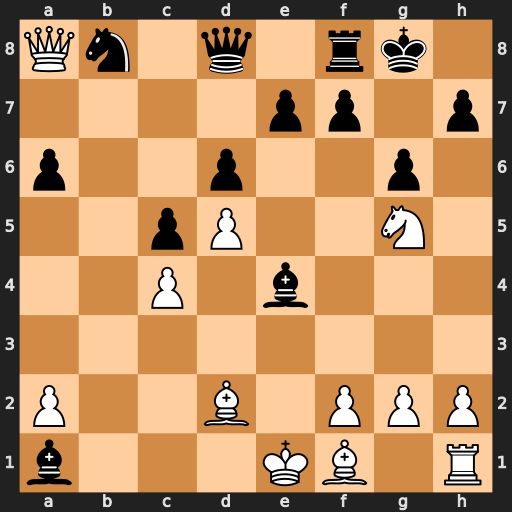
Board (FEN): Qn1q1rk1/4pp1p/p2p2p1/2pP2N1/2P1b3/8/P2B1PPP/b3KB1R
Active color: w
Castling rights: K
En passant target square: -
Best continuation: Nxe4 Qb6 Bd3 Nd7 Qc6